Question: How to remove View Details from a field in Dynamics AX 2012 Form?
When you right click on a field with a relation with DataSource's Table, you'll find View Details in context menu, How to remove this option.

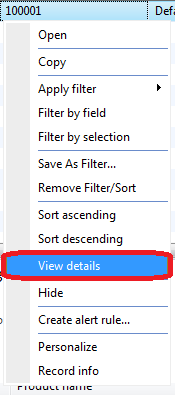
Answer: I've found a workaround. You can override jumpRef() method of DataSoruce Field and comment super, View Details will appear but it'll not go to Main Form.
'''
public void jumpRef()
{
//super();
}
'''